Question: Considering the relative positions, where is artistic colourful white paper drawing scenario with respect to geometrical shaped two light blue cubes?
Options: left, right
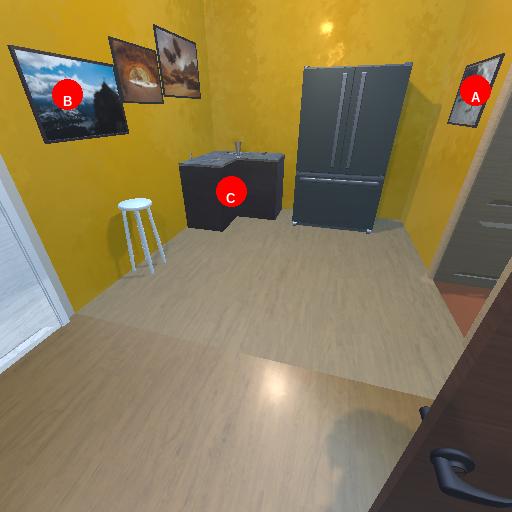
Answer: left